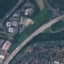
Land use / land cover: Highway